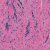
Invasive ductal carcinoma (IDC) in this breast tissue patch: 0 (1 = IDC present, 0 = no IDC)